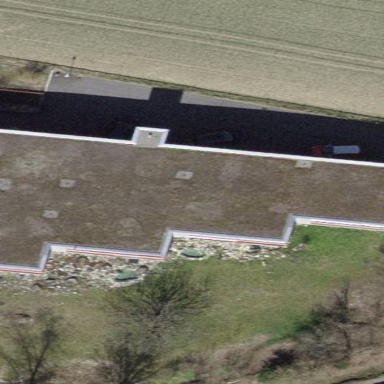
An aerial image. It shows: School building.